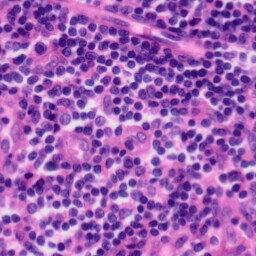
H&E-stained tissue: Tonsil